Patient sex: F
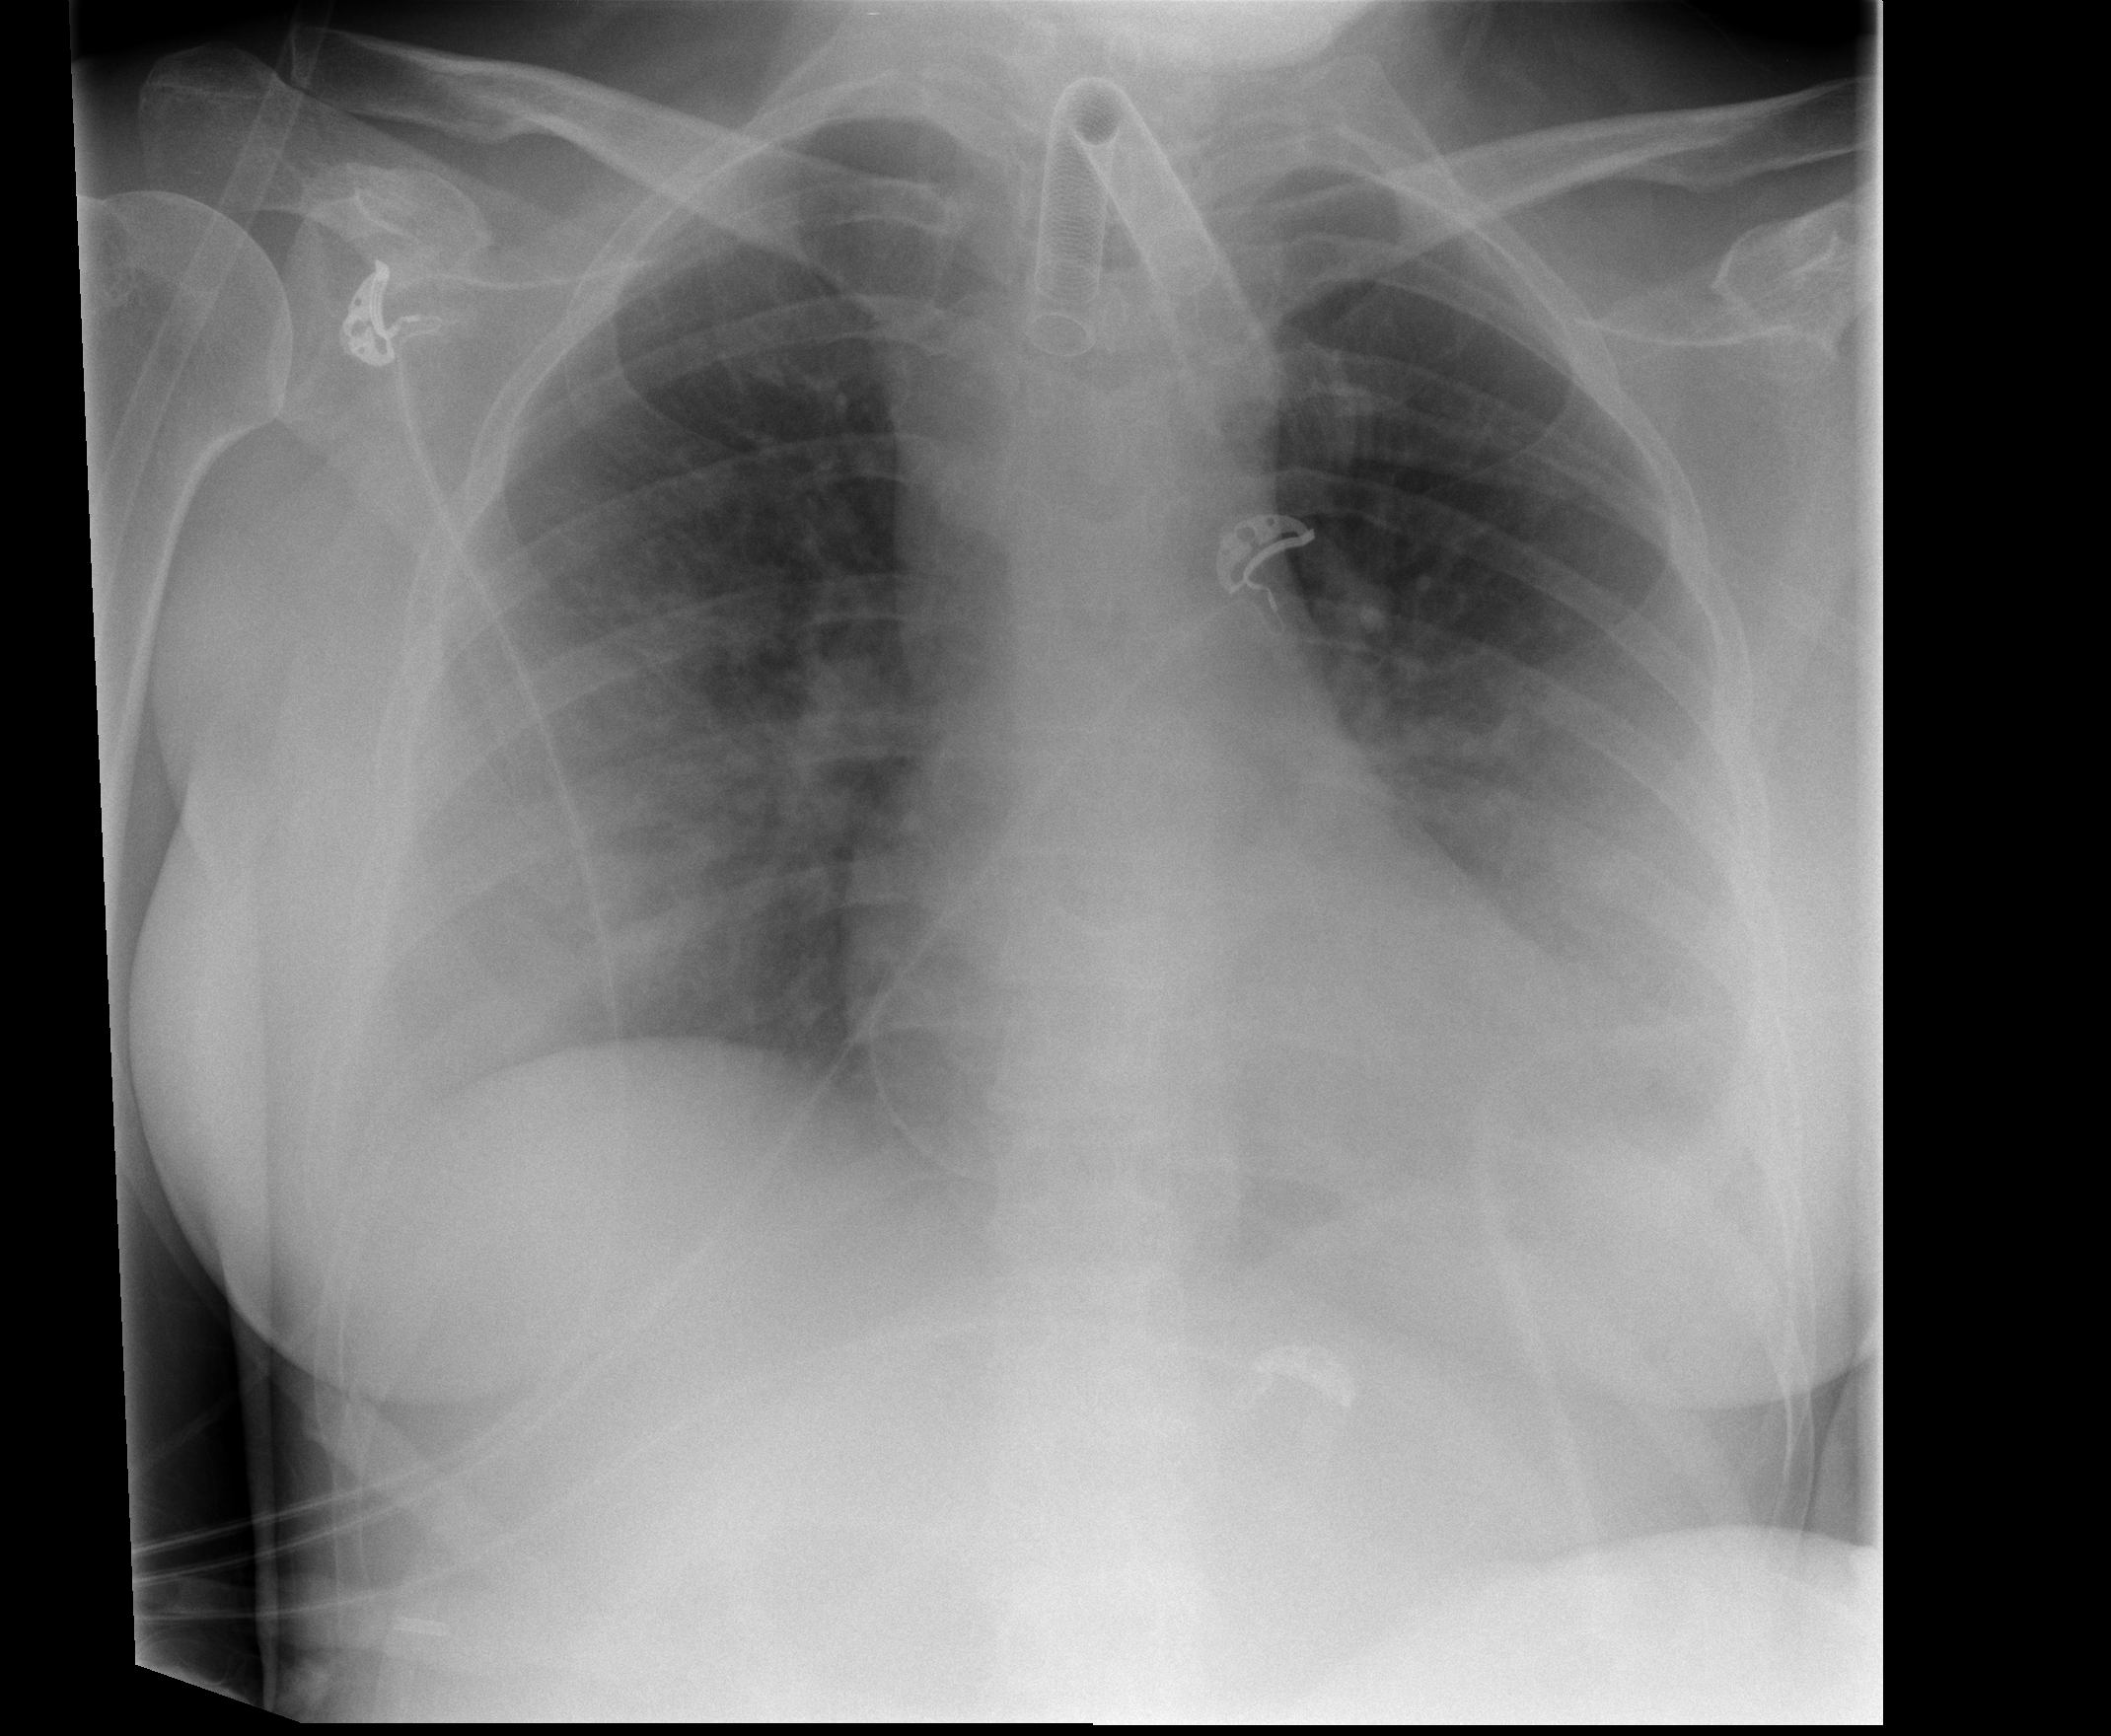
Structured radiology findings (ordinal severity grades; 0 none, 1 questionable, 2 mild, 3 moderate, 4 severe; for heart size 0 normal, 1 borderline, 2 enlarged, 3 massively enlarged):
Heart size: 1
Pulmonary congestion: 2
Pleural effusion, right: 2
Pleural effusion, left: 3
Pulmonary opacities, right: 2
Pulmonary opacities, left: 2
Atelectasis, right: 2
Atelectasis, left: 2